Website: apple-inc
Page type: customer-info-address
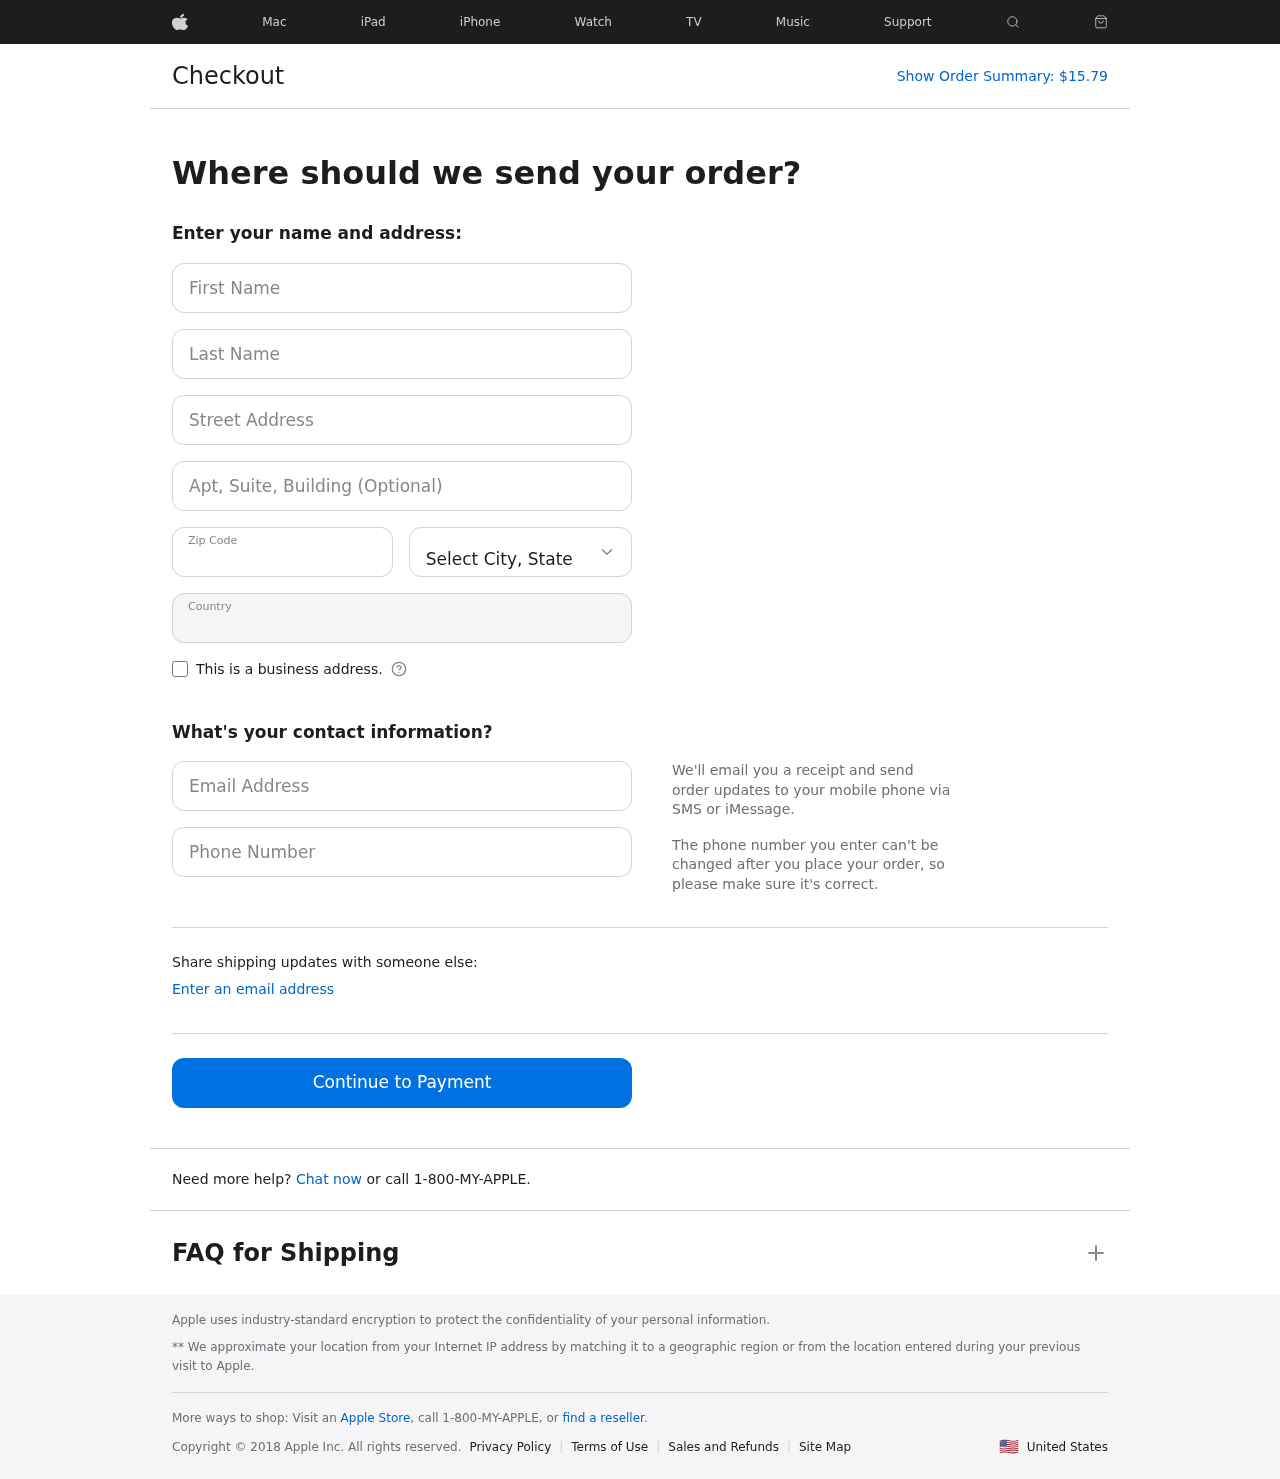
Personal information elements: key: PII_CITY_STATE
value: Alexandrafurt, PW
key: PII_COUNTRY
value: United States
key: PII_EMAIL
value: paul.reynolds@hotmail.com
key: PII_FIRSTNAME
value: Paul
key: PII_LASTNAME
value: Reynolds
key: PII_PHONE
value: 3234631568
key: PII_POSTCODE
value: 08421
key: PII_STREET
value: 29145 Elliott Drives
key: PII_STREET2
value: Suite 404
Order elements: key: ORDER_TOTAL
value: $15.79